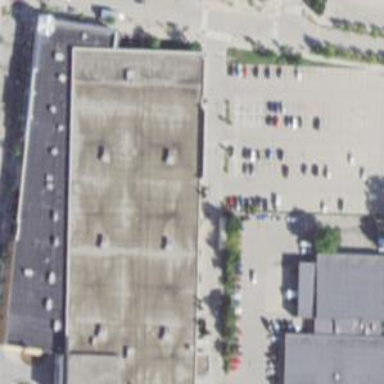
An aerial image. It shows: Department store building.